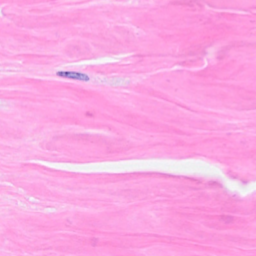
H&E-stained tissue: Breast